Interaction volume radius: 5 \u00c5
Interaction volume height: 15 \u00c5
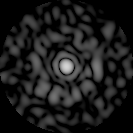
Disorder parameter: 0.848